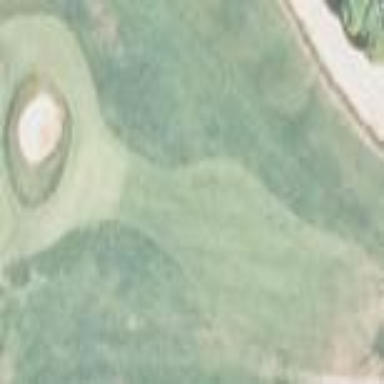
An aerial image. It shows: Scenic golf fairway.